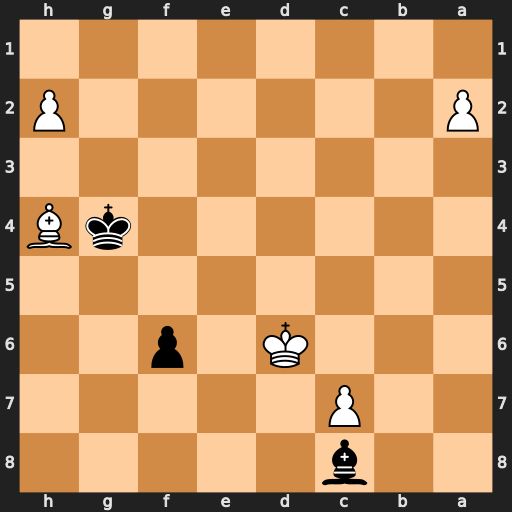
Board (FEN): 2b5/2P5/3K1p2/8/6kB/8/P6P/8
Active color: b
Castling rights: -
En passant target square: -
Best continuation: Kxh4 a4 f5